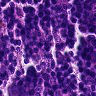
Metastatic tissue present: no